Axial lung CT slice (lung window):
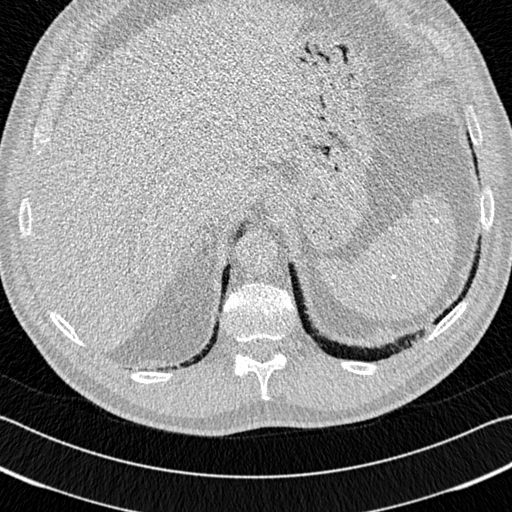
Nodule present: no